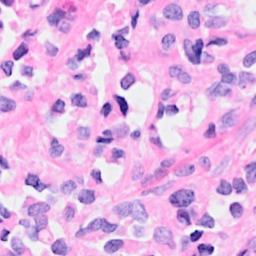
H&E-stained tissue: Breast